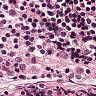
Metastatic tissue present: no